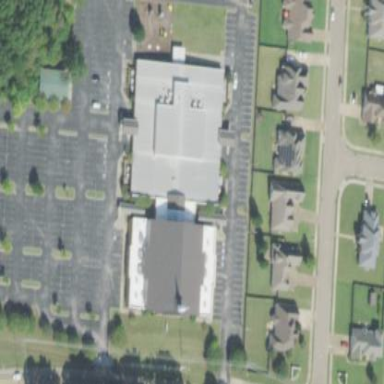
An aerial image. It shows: Building serving as place of worship.